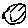
Label: smiley face